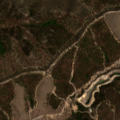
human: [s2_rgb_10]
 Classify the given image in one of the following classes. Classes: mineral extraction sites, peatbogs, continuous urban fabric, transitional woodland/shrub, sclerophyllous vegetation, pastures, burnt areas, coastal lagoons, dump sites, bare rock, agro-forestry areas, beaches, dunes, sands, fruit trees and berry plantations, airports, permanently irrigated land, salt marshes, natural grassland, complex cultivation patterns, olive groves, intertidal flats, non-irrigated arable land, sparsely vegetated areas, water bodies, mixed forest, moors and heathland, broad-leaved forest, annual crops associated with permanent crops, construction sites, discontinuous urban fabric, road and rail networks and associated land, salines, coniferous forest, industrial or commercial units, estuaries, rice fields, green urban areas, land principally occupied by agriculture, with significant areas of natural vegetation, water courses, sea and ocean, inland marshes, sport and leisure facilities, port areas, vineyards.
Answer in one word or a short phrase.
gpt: broad-leaved forest, transitional woodland/shrub